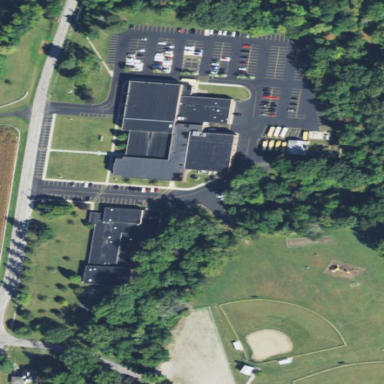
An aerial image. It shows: School.